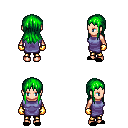
a pixel art fantasy rpg character, female body template, human, light skin, chain tabard jacket, gold greaves, green unkempt hairstyle, gold gloves, black slippers, four views (front, back, left, right), 2x2 character sprite sheet, small pixel art, hard edges, no anti-aliasing